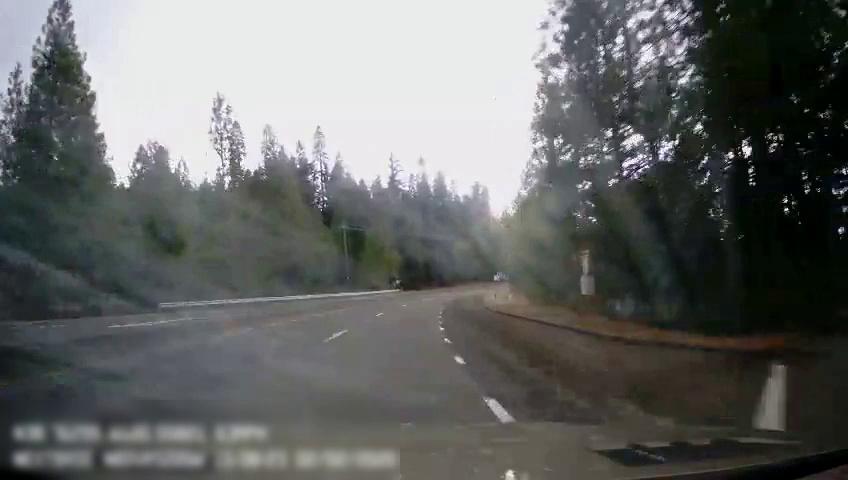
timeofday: Day
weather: Cloudy
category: Drivable Space
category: Lanes | Current Lane
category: Lanes | Current Lane
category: Lanes | Opposite Lane
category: Lanes | Alternate Lane